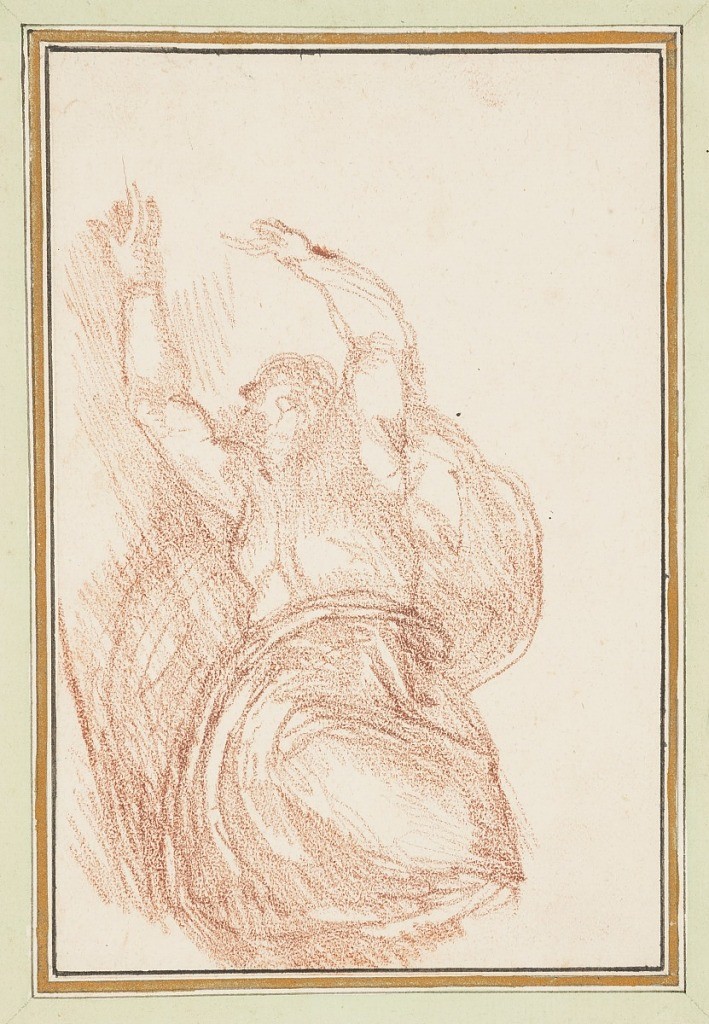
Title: God dividing light from darkness, from the Sistine Chapel Ceiling by Michelangelo
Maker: Jean-Robert Ango, French, active in Rome 1759 –1770, d. 1773
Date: ca. 1759–70
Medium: Red chalk on paper
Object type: Drawing
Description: Figure with upraised arms